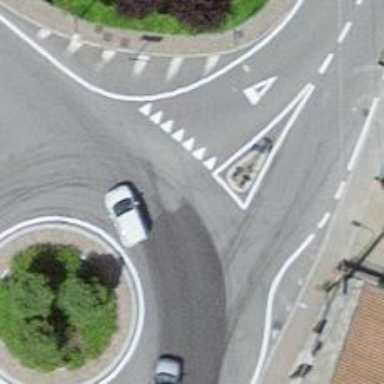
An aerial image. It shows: Road with "give way" sign.